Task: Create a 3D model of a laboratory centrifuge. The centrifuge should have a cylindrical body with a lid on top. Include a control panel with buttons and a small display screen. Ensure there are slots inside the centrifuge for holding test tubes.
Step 217:
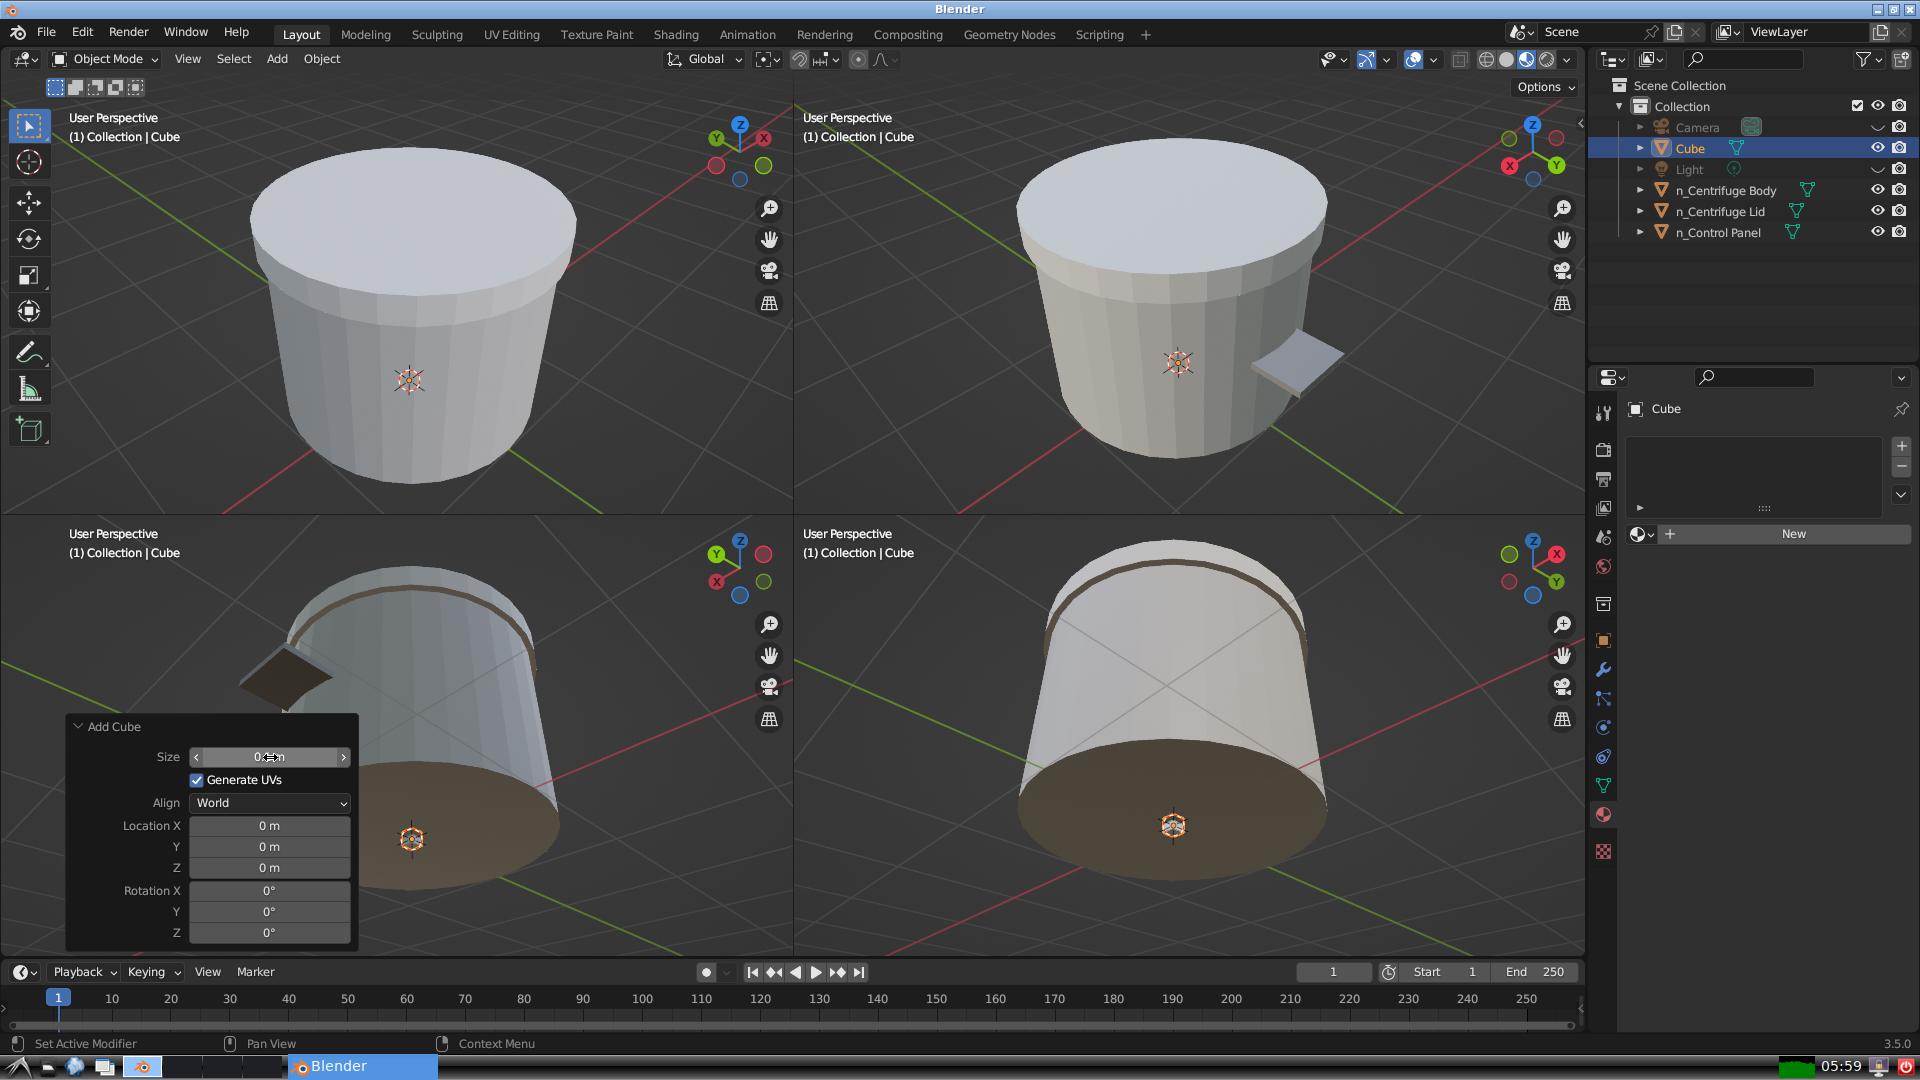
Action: {"mouse_move": [960, 540]}